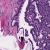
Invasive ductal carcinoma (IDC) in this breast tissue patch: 0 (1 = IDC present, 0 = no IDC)